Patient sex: M
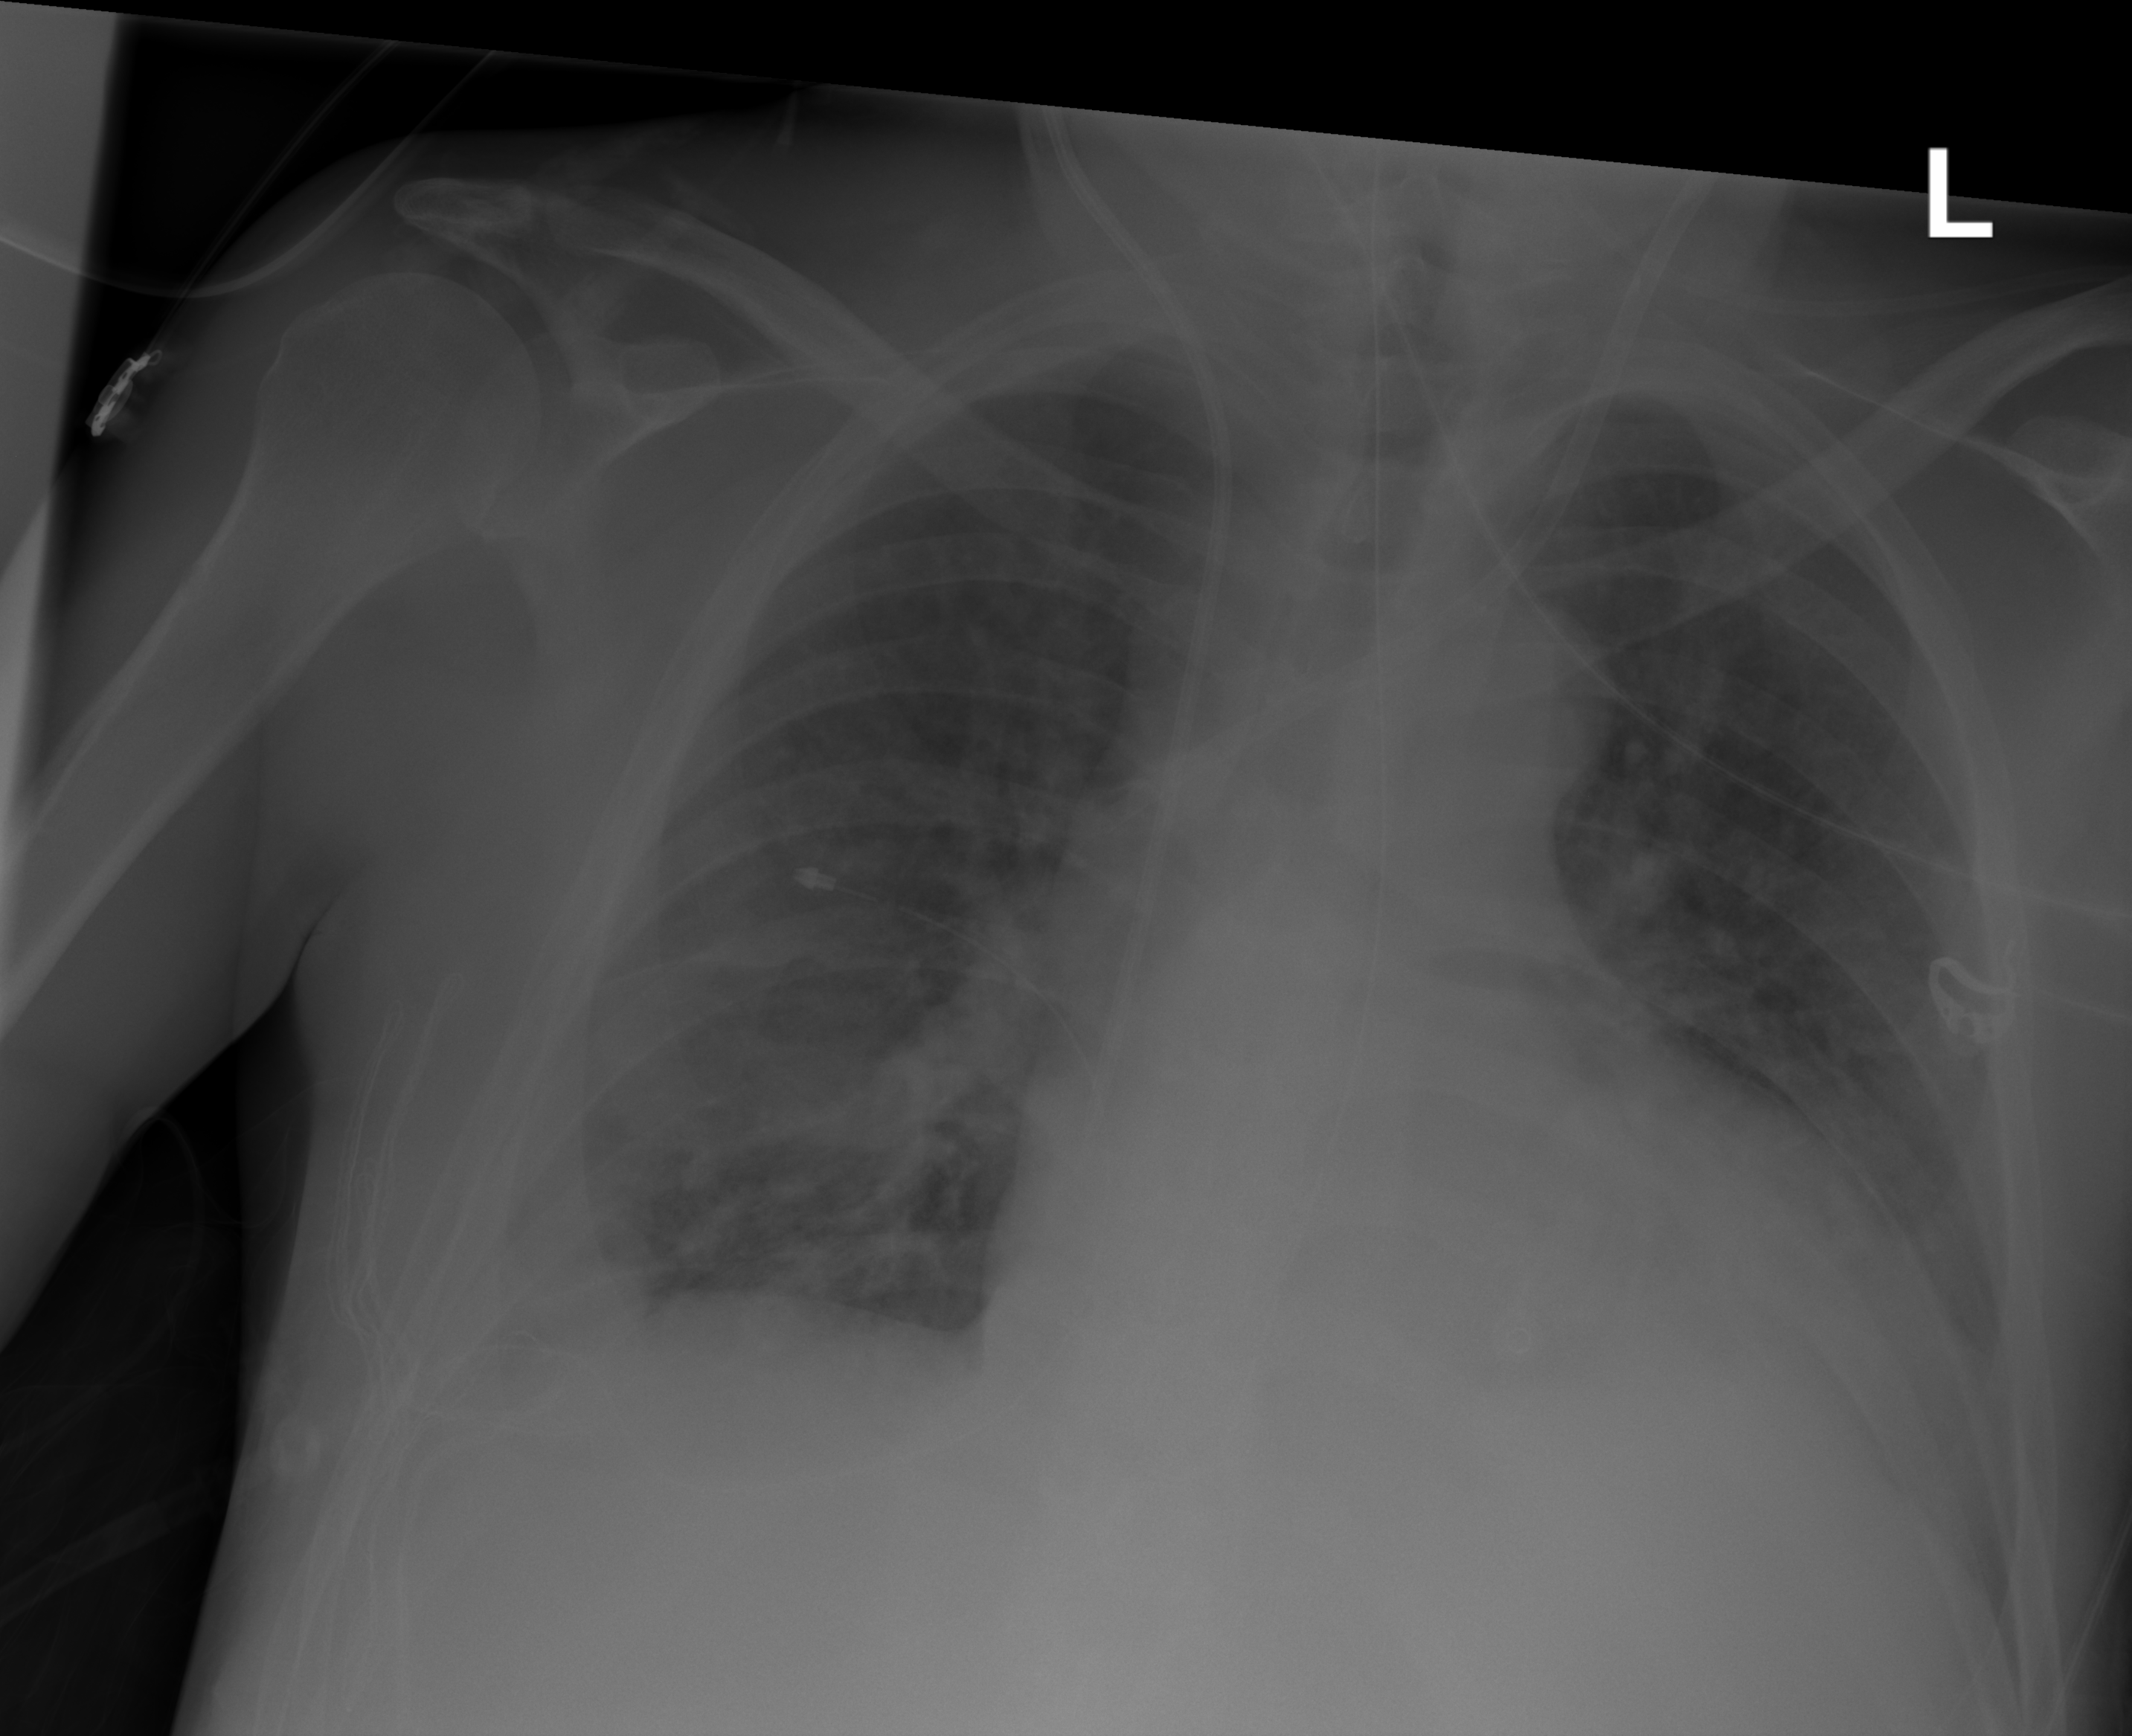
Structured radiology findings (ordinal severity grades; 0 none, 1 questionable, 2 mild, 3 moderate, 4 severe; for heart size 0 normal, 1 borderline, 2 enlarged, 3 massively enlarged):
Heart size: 2
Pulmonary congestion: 2
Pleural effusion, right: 2
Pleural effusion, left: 2
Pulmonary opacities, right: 2
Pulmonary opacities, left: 1
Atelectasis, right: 2
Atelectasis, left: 0